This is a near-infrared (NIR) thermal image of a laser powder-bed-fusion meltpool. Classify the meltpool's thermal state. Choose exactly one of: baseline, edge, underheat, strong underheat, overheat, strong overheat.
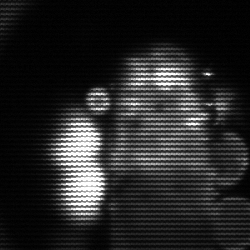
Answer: strong underheat